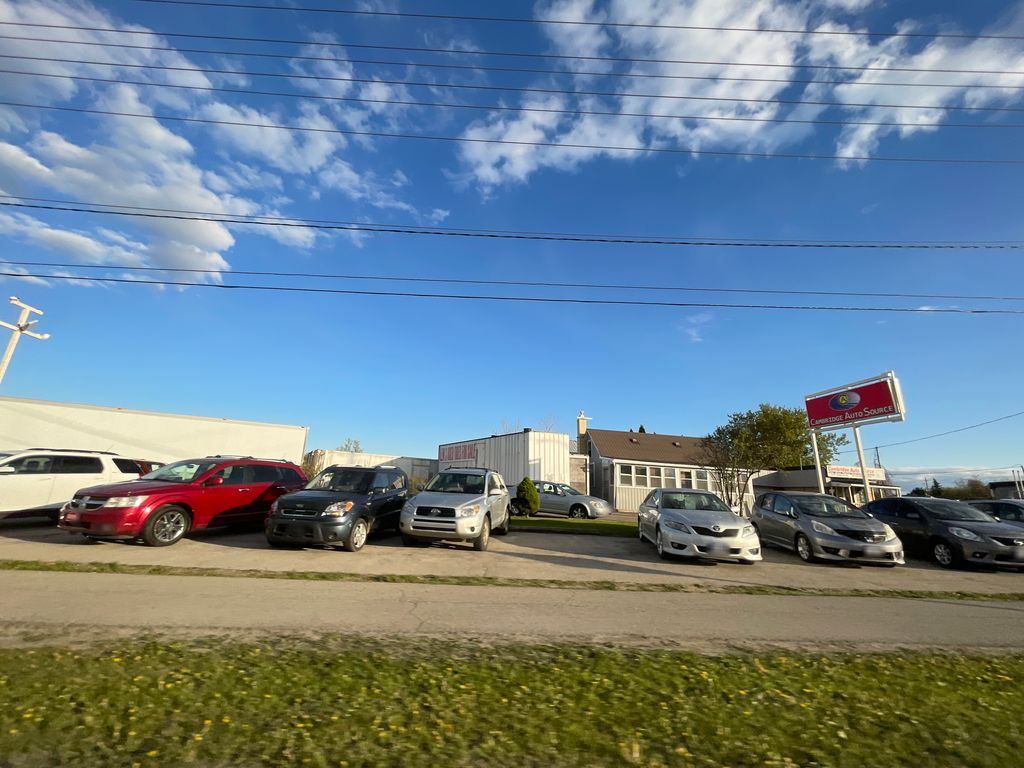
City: kitchener-waterloo